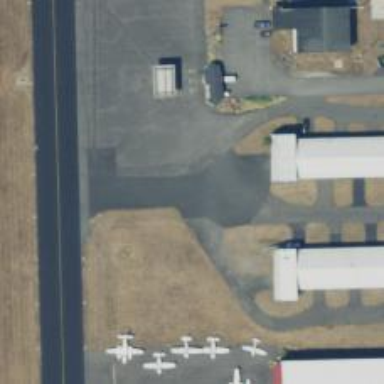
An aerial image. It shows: Image of taxiway at airport.